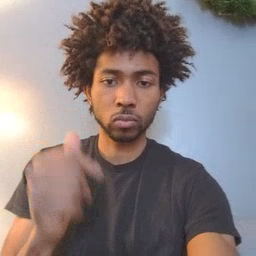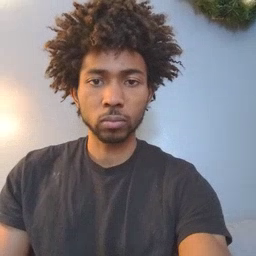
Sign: dog